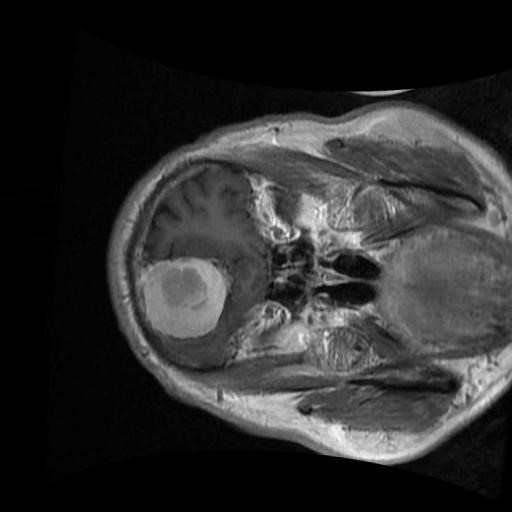
Label: brain_menin